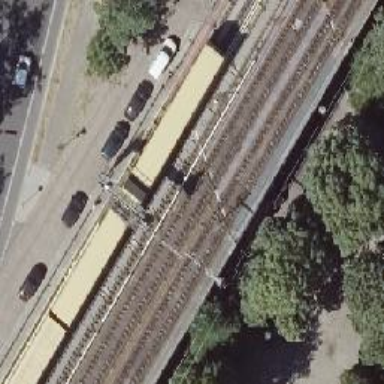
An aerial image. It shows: Bridge for electrified railway with contact line. The railway has ballastless track.